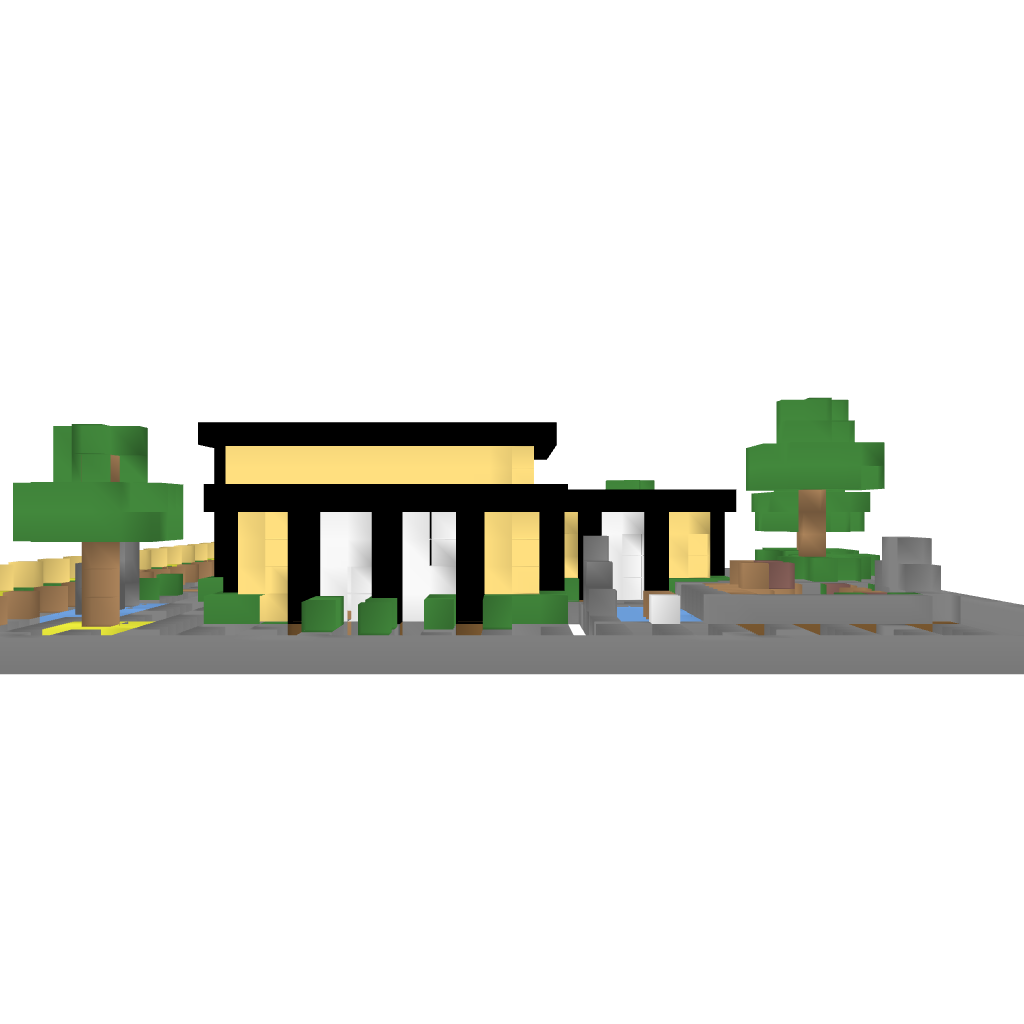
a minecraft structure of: Modern House #3 (Ecl1pse8) 1.7.2 bad low quality